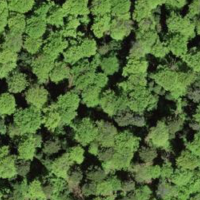
EUNIS habitat code: 41
Species observed at this site:
Lathyrus vernus
Cardamine heptaphylla